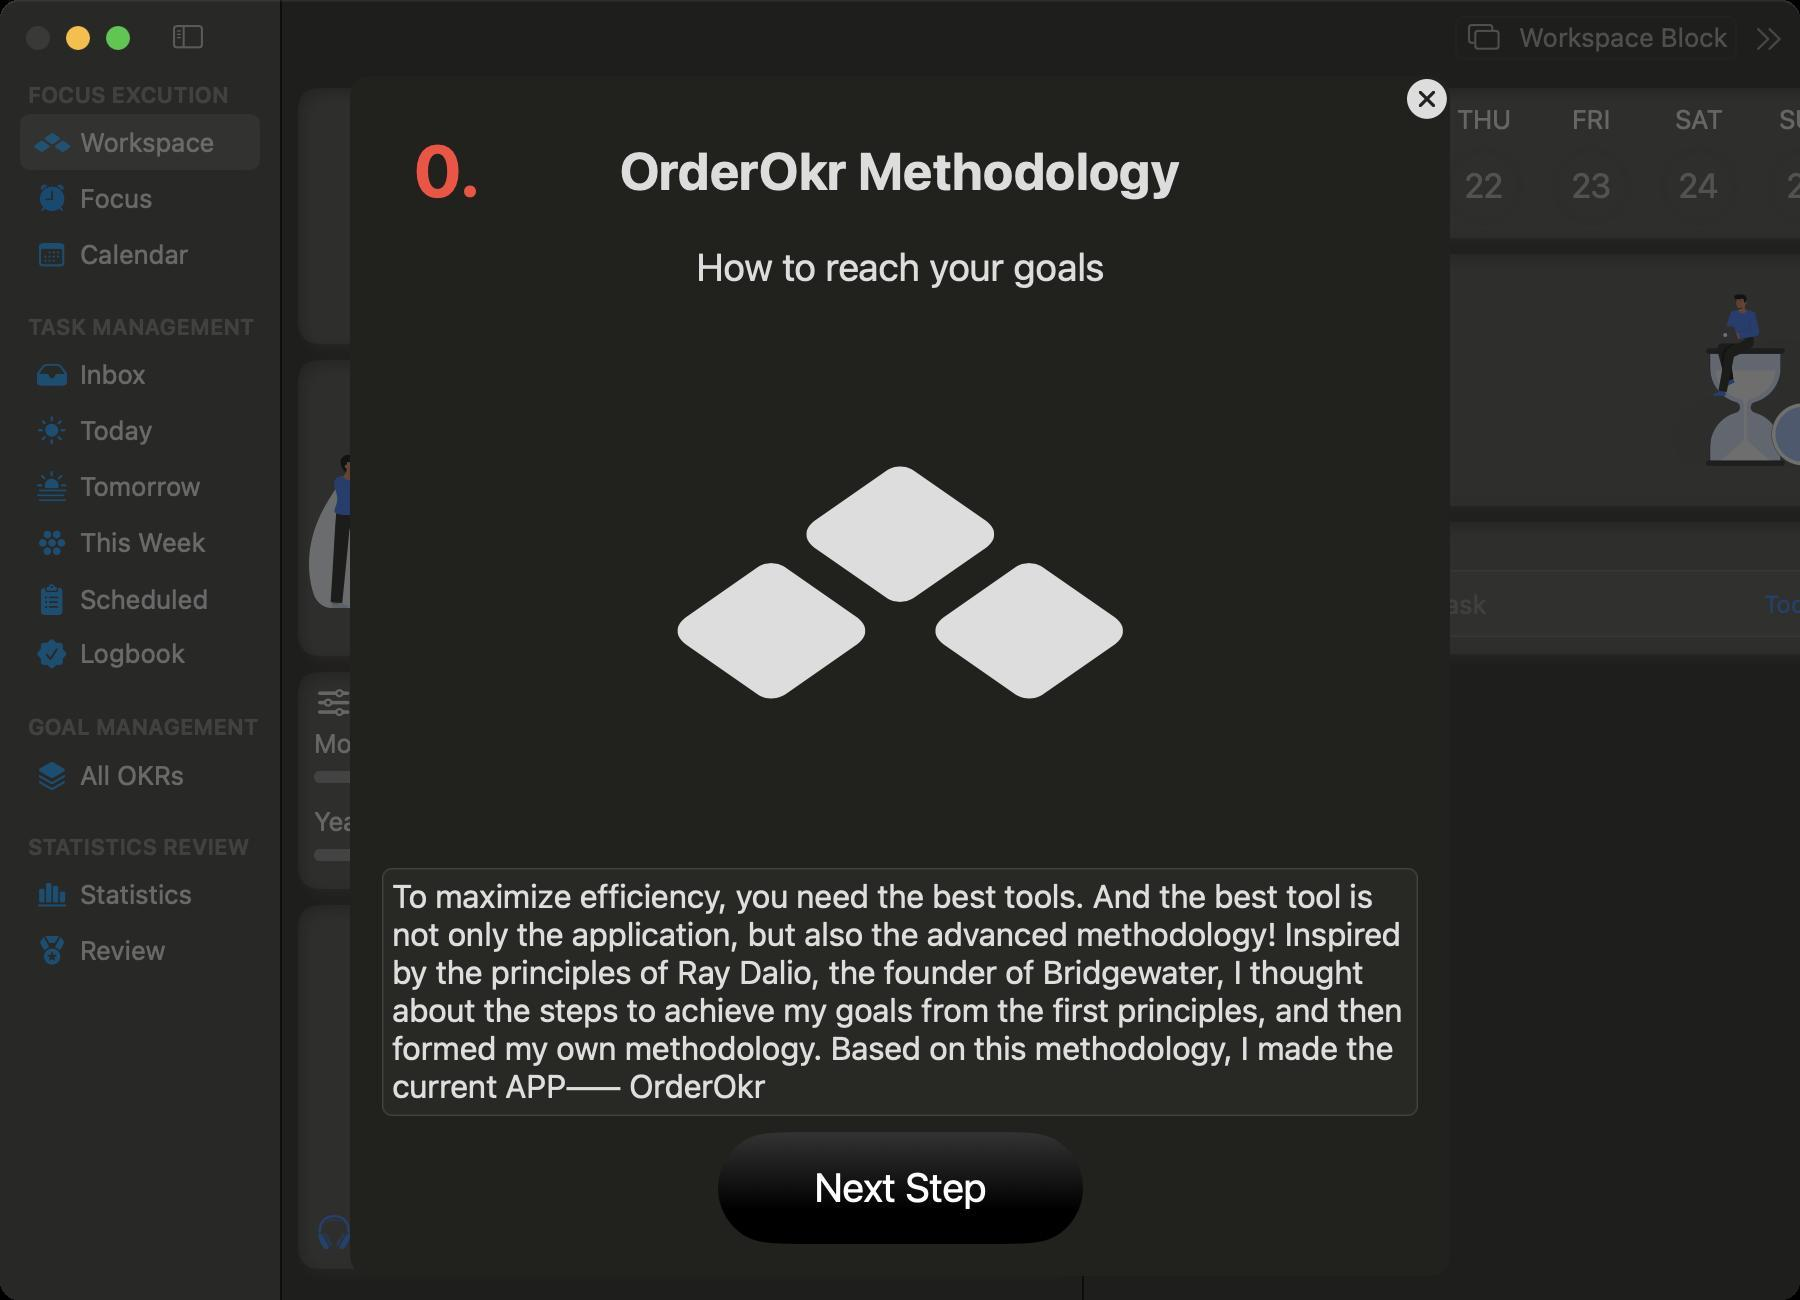
Accessibility tree:
{"name": "Agenda", "role": "AXWindow", "description": null, "role_description": "standard window", "value": null, "position": "414.00;210.00", "size": "900;650", "children": [{"name": null, "role": "AXGroup", "description": null, "role_description": "group", "value": null, "position": "0.00;0.00", "size": "900;650", "children": [{"name": null, "role": "AXSplitGroup", "description": null, "role_description": "split group", "value": null, "position": "0.00;0.00", "size": "900;650", "children": [{"name": null, "role": "AXGroup", "description": null, "role_description": "group", "value": null, "position": "0.00;0.00", "size": "140;650", "children": [{"name": null, "role": "AXScrollArea", "description": null, "role_description": "scroll area", "value": null, "position": "0.00;38.00", "size": "140;612", "children": [{"name": null, "role": "AXOutline", "description": "Sidebar", "role_description": "outline", "value": null, "position": "0.00;38.00", "size": "140;612", "children": [{"name": null, "role": "AXRow", "description": null, "role_description": "outline row", "value": null, "position": "0.00;38.00", "size": "140;19", "children": [{"name": null, "role": "AXCell", "description": null, "role_description": "cell", "value": null, "position": "10.00;38.00", "size": "120;19", "children": [{"name": null, "role": "AXGroup", "description": null, "role_description": "group", "value": null, "position": "14.00;38.00", "size": "124;19", "children": [{"name": null, "role": "AXHeading", "description": "FOCUS EXCUTION", "role_description": "heading", "value": null, "position": "14.00;40.50", "size": "100;14", "children": []}]}]}]}, {"name": null, "role": "AXRow", "description": null, "role_description": "outline row", "value": null, "position": "0.00;57.00", "size": "140;28", "children": [{"name": null, "role": "AXCell", "description": null, "role_description": "cell", "value": null, "position": "10.00;57.00", "size": "120;28", "children": [{"name": null, "role": "AXButton", "description": "Workspace", "role_description": "button", "value": null, "position": "17.00;63.00", "size": "90;16", "children": []}]}]}, {"name": null, "role": "AXRow", "description": null, "role_description": "outline row", "value": null, "position": "0.00;85.00", "size": "140;28", "children": [{"name": null, "role": "AXCell", "description": null, "role_description": "cell", "value": null, "position": "10.00;85.00", "size": "120;28", "children": [{"name": null, "role": "AXButton", "description": "Focus", "role_description": "button", "value": null, "position": "20.00;91.04", "size": "56;16", "children": []}]}]}, {"name": null, "role": "AXRow", "description": null, "role_description": "outline row", "value": null, "position": "0.00;113.00", "size": "140;28", "children": [{"name": null, "role": "AXCell", "description": null, "role_description": "cell", "value": null, "position": "10.00;113.00", "size": "120;28", "children": [{"name": null, "role": "AXButton", "description": "Calendar", "role_description": "button", "value": null, "position": "19.50;119.00", "size": "75;16", "children": []}]}]}, {"name": null, "role": "AXRow", "description": null, "role_description": "outline row", "value": null, "position": "0.00;154.00", "size": "140;19", "children": [{"name": null, "role": "AXCell", "description": null, "role_description": "cell", "value": null, "position": "10.00;154.00", "size": "120;19", "children": [{"name": null, "role": "AXGroup", "description": null, "role_description": "group", "value": null, "position": "14.00;154.00", "size": "124;19", "children": [{"name": null, "role": "AXHeading", "description": "TASK MANAGEMENT", "role_description": "heading", "value": null, "position": "14.00;156.50", "size": "114;14", "children": []}]}]}]}, {"name": null, "role": "AXRow", "description": null, "role_description": "outline row", "value": null, "position": "0.00;173.00", "size": "140;28", "children": [{"name": null, "role": "AXCell", "description": null, "role_description": "cell", "value": null, "position": "10.00;173.00", "size": "120;28", "children": [{"name": null, "role": "AXButton", "description": "Inbox", "role_description": "button", "value": null, "position": "18.50;179.00", "size": "54;16", "children": []}]}]}, {"name": null, "role": "AXRow", "description": null, "role_description": "outline row", "value": null, "position": "0.00;201.00", "size": "140;28", "children": [{"name": null, "role": "AXCell", "description": null, "role_description": "cell", "value": null, "position": "10.00;201.00", "size": "120;28", "children": [{"name": null, "role": "AXButton", "description": "Today", "role_description": "button", "value": null, "position": "19.00;206.79", "size": "58;16", "children": []}]}]}, {"name": null, "role": "AXRow", "description": null, "role_description": "outline row", "value": null, "position": "0.00;229.00", "size": "140;28", "children": [{"name": null, "role": "AXCell", "description": null, "role_description": "cell", "value": null, "position": "10.00;229.00", "size": "120;28", "children": [{"name": null, "role": "AXButton", "description": "Tomorrow", "role_description": "button", "value": null, "position": "18.50;234.83", "size": "82;16", "children": []}]}]}, {"name": null, "role": "AXRow", "description": null, "role_description": "outline row", "value": null, "position": "0.00;257.00", "size": "140;28", "children": [{"name": null, "role": "AXCell", "description": null, "role_description": "cell", "value": null, "position": "10.00;257.00", "size": "120;28", "children": [{"name": null, "role": "AXButton", "description": "This Week", "role_description": "button", "value": null, "position": "19.50;263.00", "size": "84;16", "children": []}]}]}, {"name": null, "role": "AXRow", "description": null, "role_description": "outline row", "value": null, "position": "0.00;285.00", "size": "140;28", "children": [{"name": null, "role": "AXCell", "description": null, "role_description": "cell", "value": null, "position": "10.00;285.00", "size": "120;28", "children": [{"name": null, "role": "AXButton", "description": "Scheduled", "role_description": "button", "value": null, "position": "20.50;291.00", "size": "84;16", "children": []}]}]}, {"name": null, "role": "AXRow", "description": null, "role_description": "outline row", "value": null, "position": "0.00;313.00", "size": "140;28", "children": [{"name": null, "role": "AXCell", "description": null, "role_description": "cell", "value": null, "position": "10.00;313.00", "size": "120;28", "children": [{"name": null, "role": "AXButton", "description": "Logbook", "role_description": "button", "value": null, "position": "18.50;318.58", "size": "74;16", "children": []}]}]}, {"name": null, "role": "AXRow", "description": null, "role_description": "outline row", "value": null, "position": "0.00;354.00", "size": "140;19", "children": [{"name": null, "role": "AXCell", "description": null, "role_description": "cell", "value": null, "position": "10.00;354.00", "size": "120;19", "children": [{"name": null, "role": "AXGroup", "description": null, "role_description": "group", "value": null, "position": "14.00;354.00", "size": "124;19", "children": [{"name": null, "role": "AXHeading", "description": "GOAL MANAGEMENT", "role_description": "heading", "value": null, "position": "14.00;356.50", "size": "116;14", "children": []}]}]}]}, {"name": null, "role": "AXRow", "description": null, "role_description": "outline row", "value": null, "position": "0.00;373.00", "size": "140;28", "children": [{"name": null, "role": "AXCell", "description": null, "role_description": "cell", "value": null, "position": "10.00;373.00", "size": "120;28", "children": [{"name": null, "role": "AXButton", "description": "All OKRs", "role_description": "button", "value": null, "position": "18.00;379.33", "size": "74;16", "children": []}]}]}, {"name": null, "role": "AXRow", "description": null, "role_description": "outline row", "value": null, "position": "0.00;414.00", "size": "140;19", "children": [{"name": null, "role": "AXCell", "description": null, "role_description": "cell", "value": null, "position": "10.00;414.00", "size": "120;19", "children": [{"name": null, "role": "AXGroup", "description": null, "role_description": "group", "value": null, "position": "14.00;414.00", "size": "124;19", "children": [{"name": null, "role": "AXHeading", "description": "STATISTICS REVIEW", "role_description": "heading", "value": null, "position": "14.00;416.50", "size": "111;14", "children": []}]}]}]}, {"name": null, "role": "AXRow", "description": null, "role_description": "outline row", "value": null, "position": "0.00;433.00", "size": "140;28", "children": [{"name": null, "role": "AXCell", "description": null, "role_description": "cell", "value": null, "position": "10.00;433.00", "size": "120;28", "children": [{"name": null, "role": "AXButton", "description": "Statistics", "role_description": "button", "value": null, "position": "19.00;439.00", "size": "78;16", "children": []}]}]}, {"name": null, "role": "AXRow", "description": null, "role_description": "outline row", "value": null, "position": "0.00;461.00", "size": "140;28", "children": [{"name": null, "role": "AXCell", "description": null, "role_description": "cell", "value": null, "position": "10.00;461.00", "size": "120;28", "children": [{"name": null, "role": "AXButton", "description": "Review", "role_description": "button", "value": null, "position": "20.00;466.83", "size": "63;16", "children": []}]}]}, {"name": null, "role": "AXColumn", "description": null, "role_description": "column", "value": null, "position": "10.00;38.00", "size": "120;612", "children": []}]}]}]}, {"name": null, "role": "AXSplitter", "description": null, "role_description": "splitter", "value": 140.0, "position": "140.00;38.00", "size": "1;612", "children": []}, {"name": null, "role": "AXGroup", "description": null, "role_description": "group", "value": null, "position": "141.00;0.00", "size": "759;650", "children": [{"name": null, "role": "AXSplitGroup", "description": null, "role_description": "split group", "value": null, "position": "141.00;39.00", "size": "801;611", "children": [{"name": null, "role": "AXGroup", "description": null, "role_description": "group", "value": null, "position": "141.00;39.00", "size": "400;611", "children": [{"name": null, "role": "AXScrollArea", "description": null, "role_description": "scroll area", "value": null, "position": "141.00;39.00", "size": "400;611", "children": [{"name": null, "role": "AXImage", "description": "Save", "role_description": "image", "value": null, "position": "205.50;68.00", "size": "83;80", "children": []}, {"name": null, "role": "AXButton", "description": "Create Period And OKR", "role_description": "button", "value": null, "position": "345.00;89.00", "size": "180;38", "children": []}, {"name": null, "role": "AXImage", "description": "Sales", "role_description": "image", "value": null, "position": "154.50;204.00", "size": "137;100", "children": []}, {"name": null, "role": "AXStaticText", "description": null, "role_description": "text", "value": "Empty OKR", "position": "356.25;241.00", "size": "110;26", "children": []}, {"name": null, "role": "AXButton", "description": "Edit", "role_description": "button", "value": null, "position": "159.00;344.50", "size": "16;14", "children": []}, {"name": null, "role": "AXButton", "description": "Add", "role_description": "button", "value": null, "position": "510.00;345.00", "size": "13;13", "children": []}, {"name": null, "role": "AXProgressIndicator", "description": "Month, 59%, 12 days, 10 hr", "role_description": "progress indicator", "value": 0.599005354062591, "position": "157.00;363.74", "size": "368;34", "children": []}, {"name": null, "role": "AXProgressIndicator", "description": "Year, 63%, 4 mths, 12 days", "role_description": "progress indicator", "value": 0.6325888596479577, "position": "157.00;402.48", "size": "368;34", "children": []}, {"name": null, "role": "AXStaticText", "description": null, "role_description": "text", "value": "13:39–14:24", "position": "300.00;509.98", "size": "82;15", "children": []}, {"name": null, "role": "AXImage", "description": "Alarm", "role_description": "image", "value": null, "position": "261.00;538.00", "size": "10;12", "children": []}, {"name": null, "role": "AXStaticText", "description": null, "role_description": "text", "value": "45 Mins", "position": "308.50;530.98", "size": "65;21", "children": []}, {"name": null, "role": "AXStaticText", "description": null, "role_description": "text", "value": "0 Hrs", "position": "322.25;557.98", "size": "38;19", "children": []}, {"name": null, "role": "AXButton", "description": "Airpods Max", "role_description": "button", "value": null, "position": "159.00;607.50", "size": "16;18", "children": []}, {"name": null, "role": "AXButton", "description": "Play", "role_description": "button", "value": null, "position": "509.50;608.00", "size": "15;17", "children": []}]}]}, {"name": null, "role": "AXSplitter", "description": null, "role_description": "splitter", "value": 400.0, "position": "541.00;39.00", "size": "1;611", "children": []}, {"name": null, "role": "AXGroup", "description": null, "role_description": "group", "value": null, "position": "542.00;39.00", "size": "400;611", "children": [{"name": null, "role": "AXScrollArea", "description": null, "role_description": "scroll area", "value": null, "position": "542.00;39.00", "size": "400;611", "children": [{"name": null, "role": "AXStaticText", "description": null, "role_description": "text", "value": "MON", "position": "561.61;50.00", "size": "38;19", "children": []}, {"name": null, "role": "AXStaticText", "description": null, "role_description": "text", "value": "TUE", "position": "621.82;51.50", "size": "26;16", "children": []}, {"name": null, "role": "AXStaticText", "description": null, "role_description": "text", "value": "WED", "position": "673.29;51.50", "size": "30;16", "children": []}, {"name": null, "role": "AXStaticText", "description": null, "role_description": "text", "value": "THU", "position": "728.25;51.50", "size": "28;16", "children": []}, {"name": null, "role": "AXStaticText", "description": null, "role_description": "text", "value": "FRI", "position": "785.96;51.50", "size": "20;16", "children": []}, {"name": null, "role": "AXStaticText", "description": null, "role_description": "text", "value": "SAT", "position": "837.43;51.50", "size": "24;16", "children": []}, {"name": null, "role": "AXStaticText", "description": null, "role_description": "text", "value": "SUN", "position": "889.39;51.50", "size": "28;16", "children": []}, {"name": null, "role": "AXStaticText", "description": null, "role_description": "text", "value": "19", "position": "569.11;80.50", "size": "24;25", "children": []}, {"name": null, "role": "AXStaticText", "description": null, "role_description": "text", "value": "20", "position": "624.32;83.00", "size": "20;20", "children": []}, {"name": null, "role": "AXStaticText", "description": null, "role_description": "text", "value": "21", "position": "679.54;83.00", "size": "18;20", "children": []}, {"name": null, "role": "AXStaticText", "description": null, "role_description": "text", "value": "22", "position": "732.00;83.00", "size": "20;20", "children": []}, {"name": null, "role": "AXStaticText", "description": null, "role_description": "text", "value": "23", "position": "785.46;83.00", "size": "20;20", "children": []}, {"name": null, "role": "AXStaticText", "description": null, "role_description": "text", "value": "24", "position": "839.18;83.00", "size": "20;20", "children": []}, {"name": null, "role": "AXStaticText", "description": null, "role_description": "text", "value": "25", "position": "893.14;83.00", "size": "20;20", "children": []}, {"name": null, "role": "AXStaticText", "description": null, "role_description": "text", "value": "0m", "position": "566.00;148.00", "size": "26;21", "children": []}, {"name": null, "role": "AXStaticText", "description": null, "role_description": "text", "value": "Focus", "position": "566.00;169.00", "size": "40;17", "children": []}, {"name": null, "role": "AXStaticText", "description": null, "role_description": "text", "value": "100%", "position": "645.50;169.00", "size": "39;17", "children": []}, {"name": null, "role": "AXImage", "description": "Down", "role_description": "image", "value": null, "position": "694.00;171.00", "size": "11;14", "children": []}, {"name": null, "role": "AXStaticText", "description": null, "role_description": "text", "value": "0m", "position": "566.00;194.00", "size": "26;21", "children": []}, {"name": null, "role": "AXStaticText", "description": null, "role_description": "text", "value": "Break", "position": "566.00;215.00", "size": "39;17", "children": []}, {"name": null, "role": "AXStaticText", "description": null, "role_description": "text", "value": "100%", "position": "644.00;215.00", "size": "39;17", "children": []}, {"name": null, "role": "AXImage", "description": "Down", "role_description": "image", "value": null, "position": "692.50;217.00", "size": "11;14", "children": []}, {"name": null, "role": "AXImage", "description": "Save", "role_description": "image", "value": null, "position": "836.00;147.00", "size": "90;86", "children": []}, {"name": null, "role": "AXOpaqueProviderGroup", "description": null, "role_description": "list", "value": null, "position": "558.00;269.00", "size": "368;50", "children": [{"name": null, "role": "AXGroup", "description": null, "role_description": "group", "value": null, "position": "558.00;269.00", "size": "368;50", "children": [{"name": null, "role": "AXHeading", "description": "Select OKR", "role_description": "heading", "value": null, "position": "568.00;269.00", "size": "54;13", "children": []}, {"name": null, "role": "AXImage", "description": "d.circle.fill", "role_description": "image", "value": null, "position": "564.50;291.50", "size": "20;20", "children": []}, {"name": null, "role": "AXTextField", "description": null, "role_description": "text field", "value": "", "position": "586.50;294.00", "size": "290;16", "children": []}, {"name": null, "role": "AXButton", "description": "Today", "role_description": "button", "value": null, "position": "882.00;294.25", "size": "34;15", "children": []}]}]}]}]}]}]}]}]}, {"name": null, "role": "AXGroup", "description": null, "role_description": "group", "value": null, "position": "0.00;0.00", "size": "900;38", "children": []}, {"name": null, "role": "AXToolbar", "description": null, "role_description": "toolbar", "value": null, "position": "0.00;0.00", "size": "900;38", "children": [{"name": null, "role": "AXButton", "description": "Hide Sidebar", "role_description": "button", "value": null, "position": "76.00;0.00", "size": "36;38", "children": [{"name": null, "role": "AXButton", "description": "Hide Sidebar", "role_description": "button", "value": null, "position": "85.00;8.00", "size": "18;16", "children": []}]}, {"name": null, "role": "AXButton", "description": "Workspace Block", "role_description": "button", "value": null, "position": "723.00;0.00", "size": "150;38", "children": [{"name": null, "role": "AXButton", "description": "Workspace Block", "role_description": "button", "value": null, "position": "732.50;9.00", "size": "132;16", "children": []}]}, {"name": null, "role": "AXPopUpButton", "description": "more toolbar items", "role_description": "pop up button", "value": null, "position": "869.00;12.00", "size": "26;14", "children": []}]}, {"name": null, "role": "AXButton", "description": null, "role_description": "close button", "value": null, "position": "12.00;11.00", "size": "14;16", "children": []}, {"name": null, "role": "AXButton", "description": null, "role_description": "zoom button", "value": null, "position": "52.00;11.00", "size": "14;16", "children": [{"name": null, "role": "AXGroup", "description": null, "role_description": "group", "value": null, "position": "52.00;11.00", "size": "14;16", "children": []}]}, {"name": null, "role": "AXButton", "description": null, "role_description": "minimize button", "value": null, "position": "32.00;11.00", "size": "14;16", "children": []}, {"name": null, "role": "AXSheet", "description": null, "role_description": "sheet", "value": null, "position": "175.00;38.00", "size": "550;600", "children": [{"name": null, "role": "AXGroup", "description": null, "role_description": "group", "value": null, "position": "175.00;38.00", "size": "550;600", "children": [{"name": null, "role": "AXButton", "description": "Close", "role_description": "button", "value": null, "position": "703.50;39.50", "size": "20;20", "children": []}, {"name": null, "role": "AXStaticText", "description": null, "role_description": "text", "value": "0.", "position": "207.00;63.50", "size": "34;43", "children": []}, {"name": null, "role": "AXStaticText", "description": null, "role_description": "text", "value": "OrderOkr Methodology", "position": "309.75;70.00", "size": "280;30", "children": []}, {"name": null, "role": "AXStaticText", "description": null, "role_description": "text", "value": "How to reach your goals", "position": "347.75;122.51", "size": "204;23", "children": []}, {"name": null, "role": "AXImage", "description": "baseball.diamond.bases", "role_description": "image", "value": null, "position": "337.50;232.50", "size": "226;118", "children": []}, {"name": null, "role": "AXGroup", "description": null, "role_description": "group", "value": null, "position": "191.00;434.00", "size": "518;124", "children": [{"name": null, "role": "AXStaticText", "description": null, "role_description": "text", "value": "To maximize efficiency, you need the best tools. And the best tool is not only the application, but also the advanced methodology! Inspired by the principles of Ray Dalio, the founder of Bridgewater, I thought about the steps to achieve my goals from the first principles, and then formed my own methodology. Based on this methodology, I made the current APP—— OrderOkr", "position": "196.00;439.00", "size": "508;114", "children": []}]}, {"name": null, "role": "AXButton", "description": "Next Step", "role_description": "button", "value": null, "position": "359.00;566.00", "size": "182;56", "children": []}]}]}]}